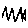
Label: zigzag